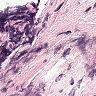
Metastatic tissue present: no